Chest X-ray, PA view. Patient: 67 years old, sex M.
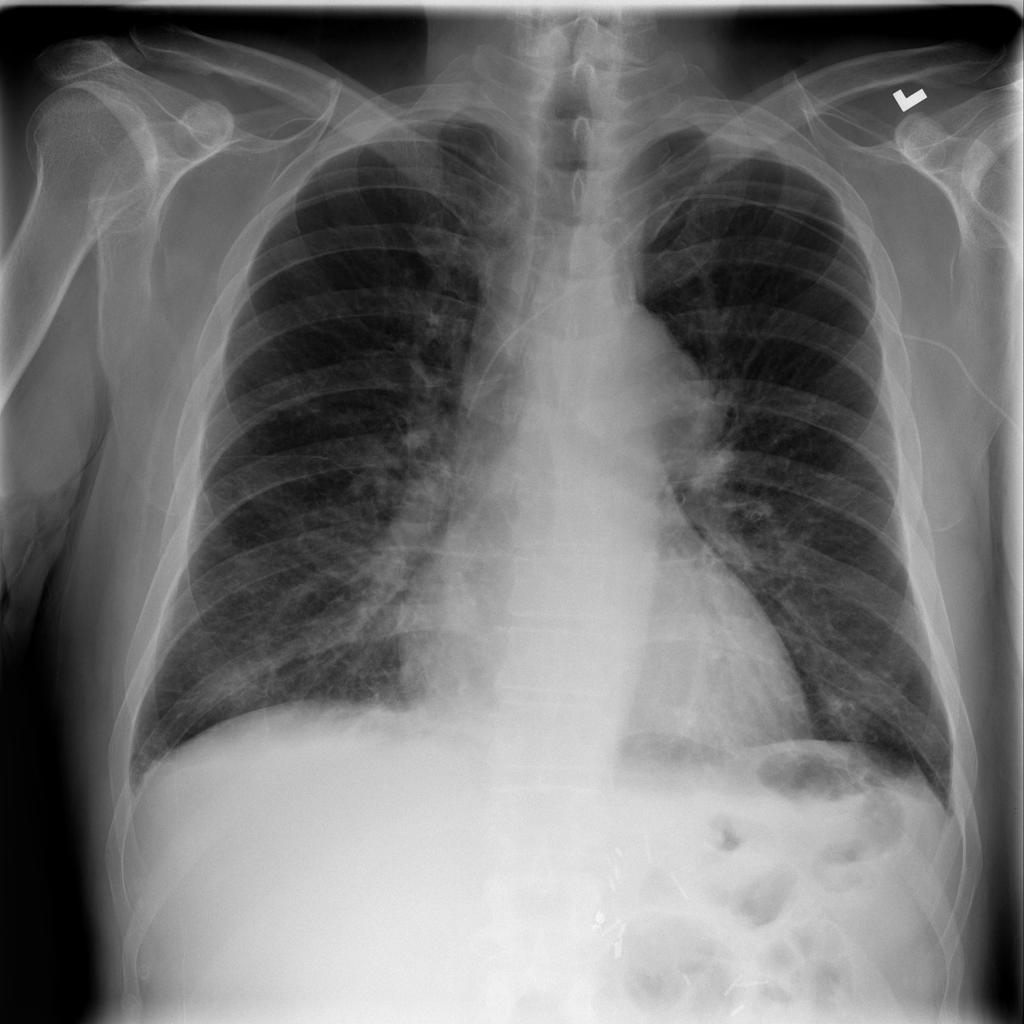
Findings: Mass